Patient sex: F
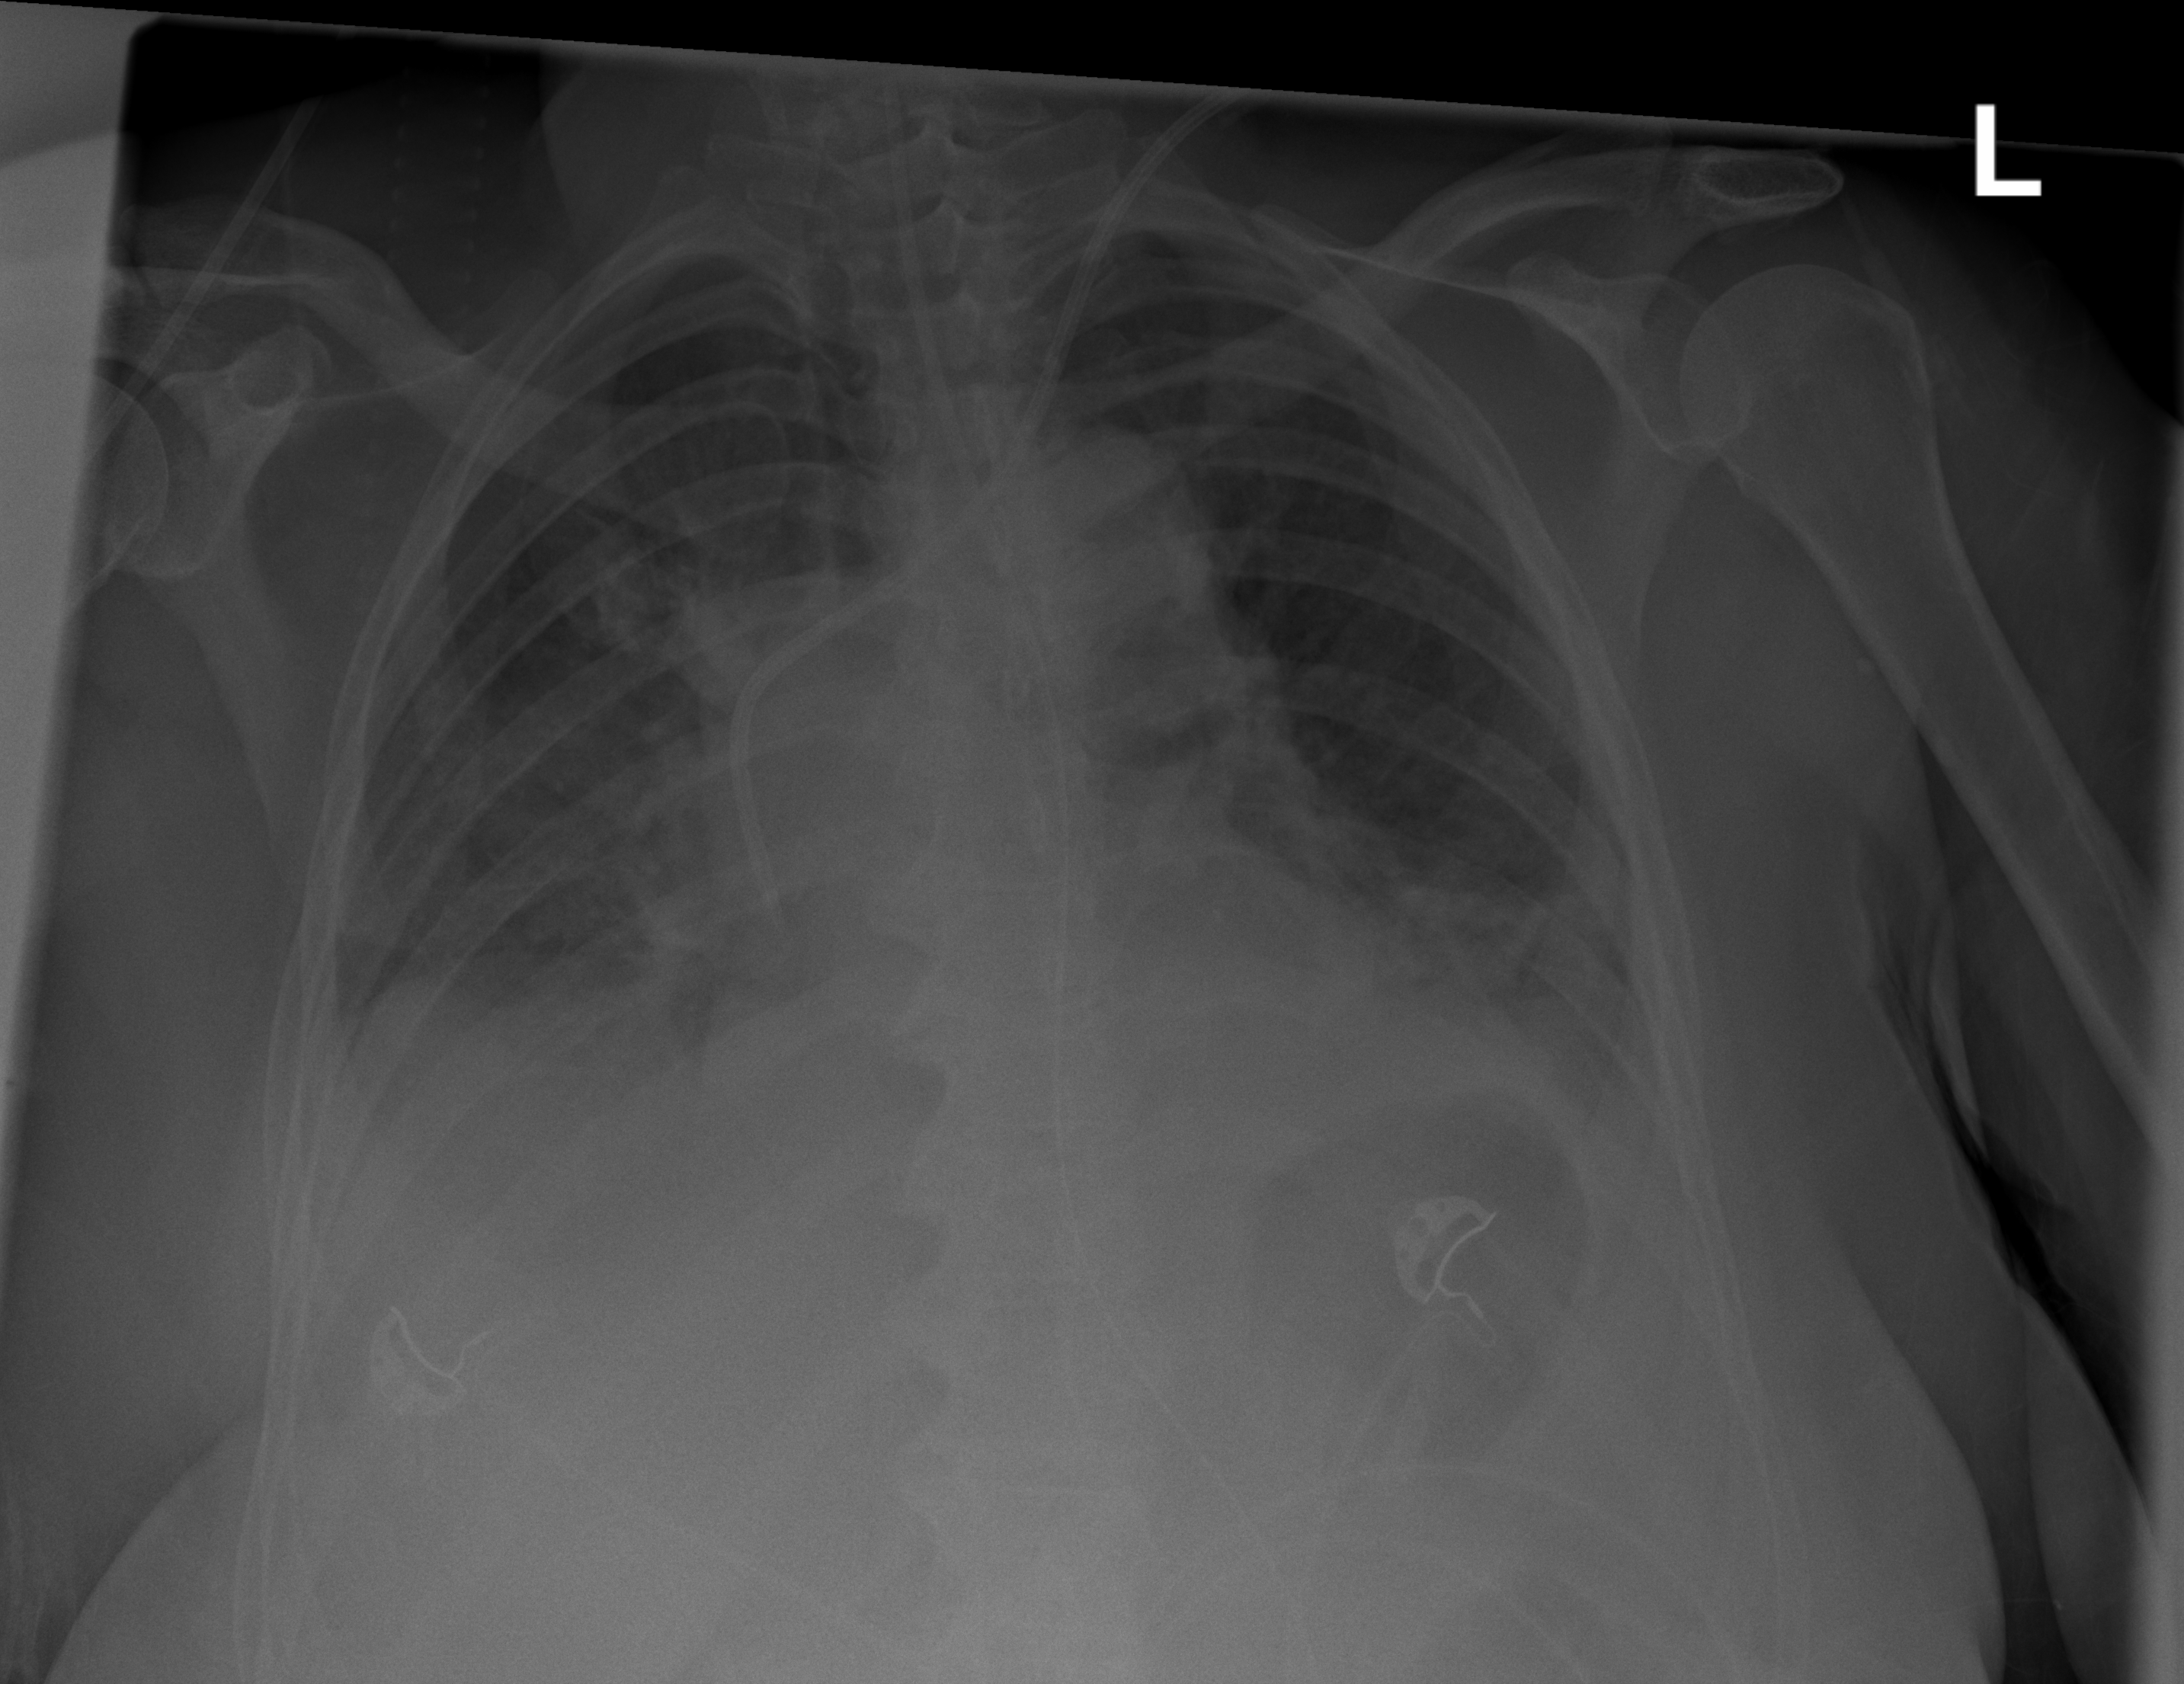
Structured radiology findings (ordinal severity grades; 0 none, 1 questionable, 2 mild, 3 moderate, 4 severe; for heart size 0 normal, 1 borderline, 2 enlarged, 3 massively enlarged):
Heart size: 0
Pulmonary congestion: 0
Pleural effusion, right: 2
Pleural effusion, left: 2
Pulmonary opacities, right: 3
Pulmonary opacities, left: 3
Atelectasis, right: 2
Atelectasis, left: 2